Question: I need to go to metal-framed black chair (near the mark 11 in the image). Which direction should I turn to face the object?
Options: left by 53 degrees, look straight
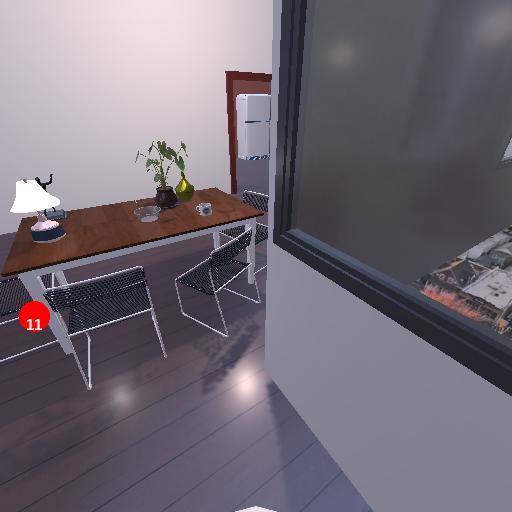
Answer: left by 53 degrees